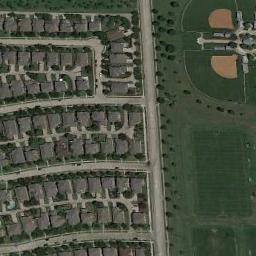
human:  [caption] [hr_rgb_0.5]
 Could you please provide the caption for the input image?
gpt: Two baseball diamonds and many buildings are on both side of a road .

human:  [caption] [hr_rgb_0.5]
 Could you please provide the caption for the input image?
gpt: There are two baseball diamonds in the grass in the right of  the houses and the roads .

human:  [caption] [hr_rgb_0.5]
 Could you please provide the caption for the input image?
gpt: Two adjacent baseball diamonds make up a semicircle and the residential area beside .

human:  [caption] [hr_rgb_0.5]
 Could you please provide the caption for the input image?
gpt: There is a white house on the edge of the baseball field .

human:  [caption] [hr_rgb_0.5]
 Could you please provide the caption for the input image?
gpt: Many buildings are next to  the two baseball diamonds .